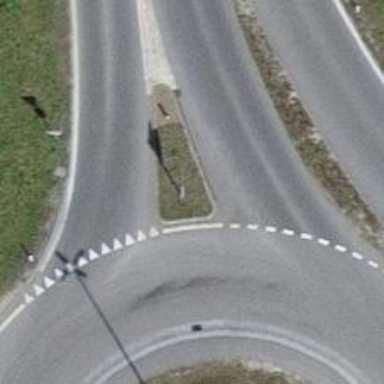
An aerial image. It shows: Secondary road with asphalt surface.